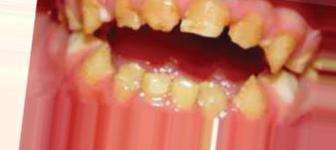
Condition: Tooth Discoloration